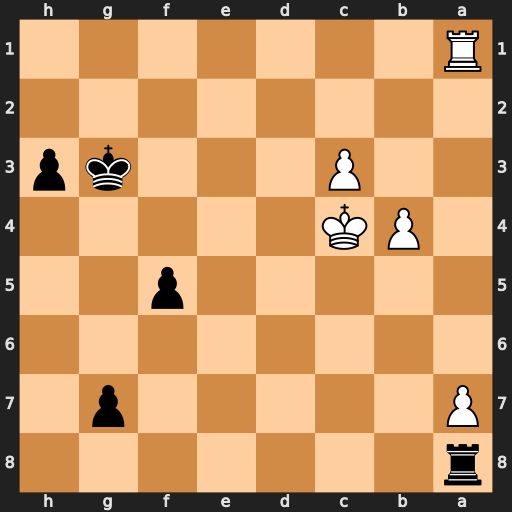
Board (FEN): r7/P5p1/8/5p2/1PK5/2P3kp/8/R7
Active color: b
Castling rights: -
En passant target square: -
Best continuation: h2 b5 Rxa7 Rxa7 h1=Q